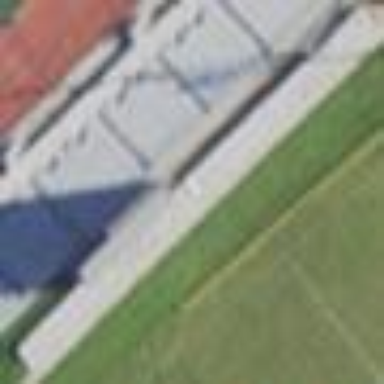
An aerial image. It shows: Grandstand building with bench outside.